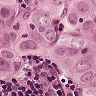
Metastatic tissue present: yes